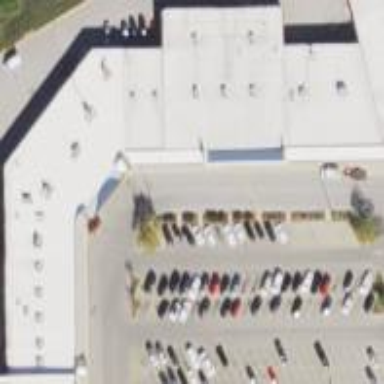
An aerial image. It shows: Retail building.